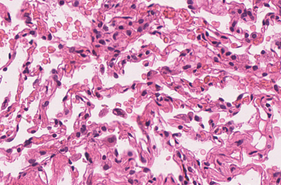
Tumor epithelial tissue: no
Tumor-associated stroma tissue: no
Normal tissue: yes